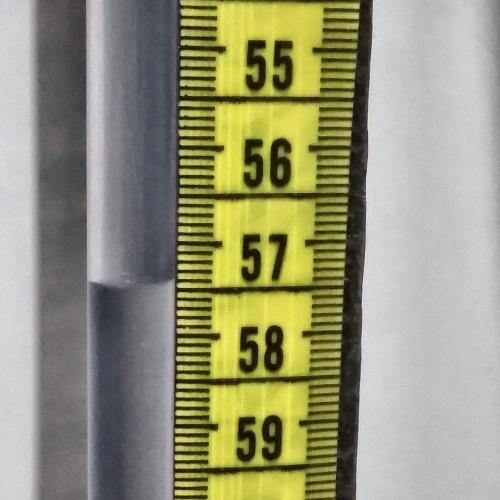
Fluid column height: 57.4 cm